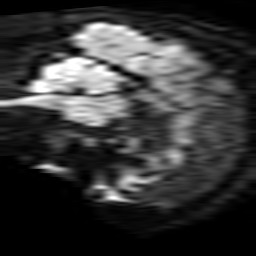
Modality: TRACE
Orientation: sagittal
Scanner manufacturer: philips
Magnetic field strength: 3 T
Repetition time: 3.799 s
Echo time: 0.06134 s